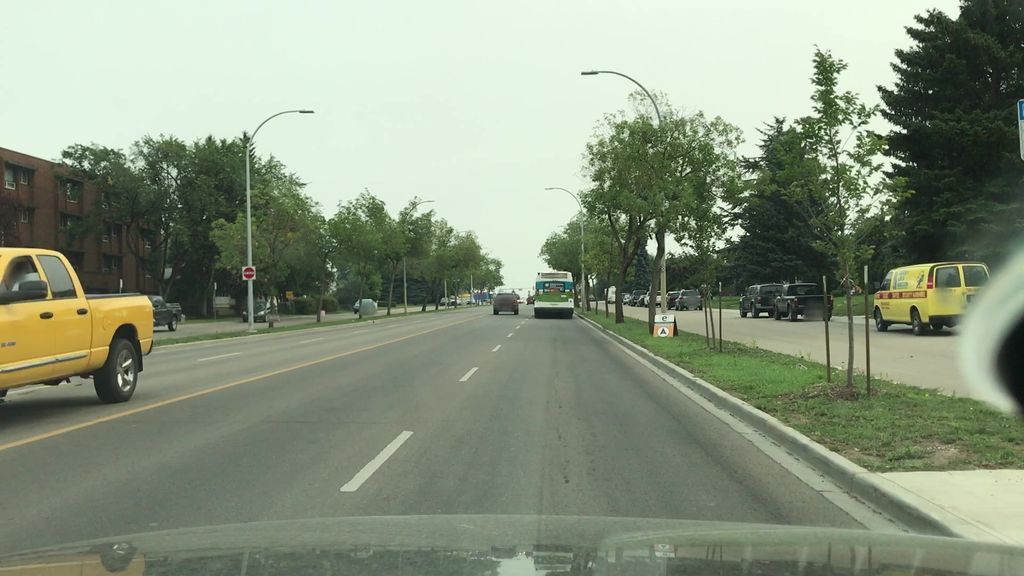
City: edmonton